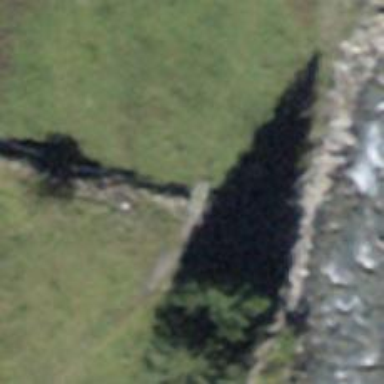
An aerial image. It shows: Dry stone wall barrier.